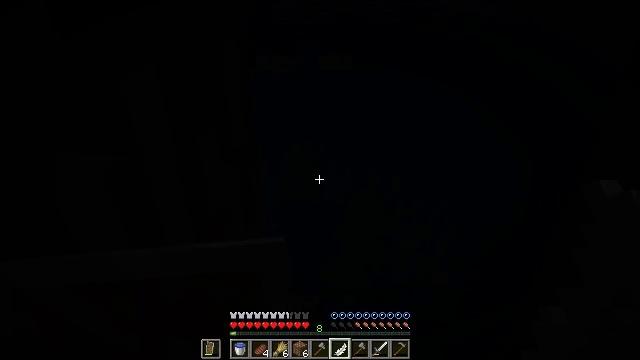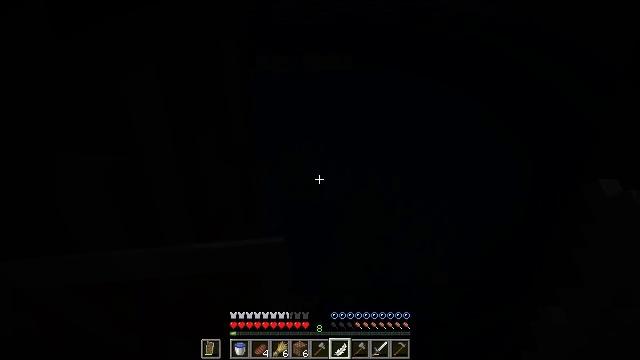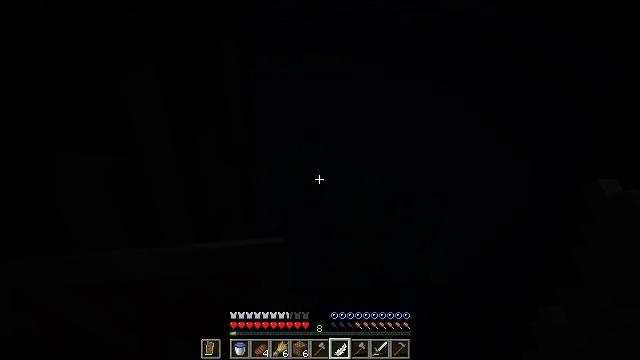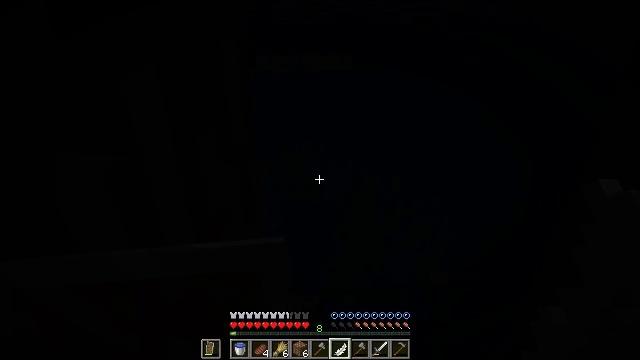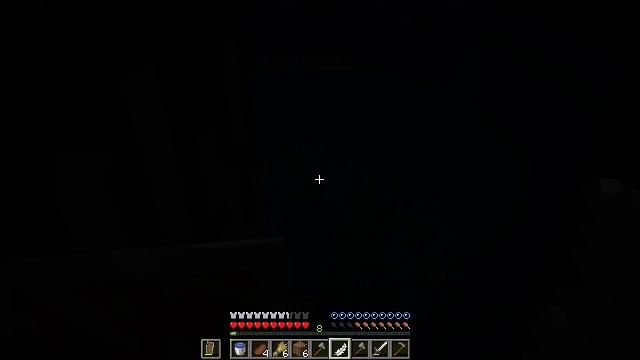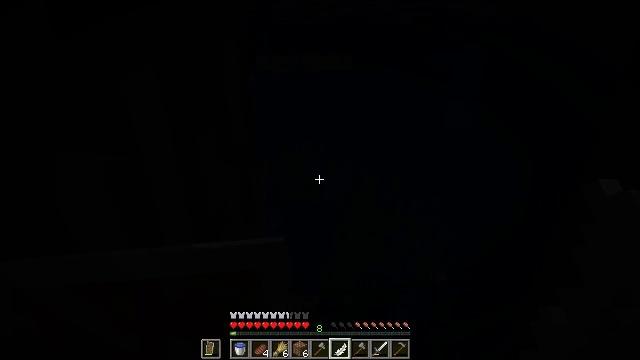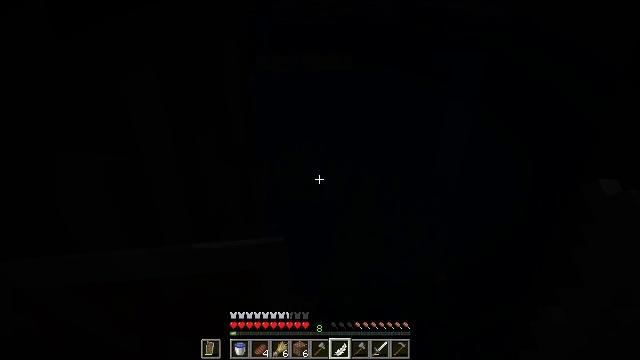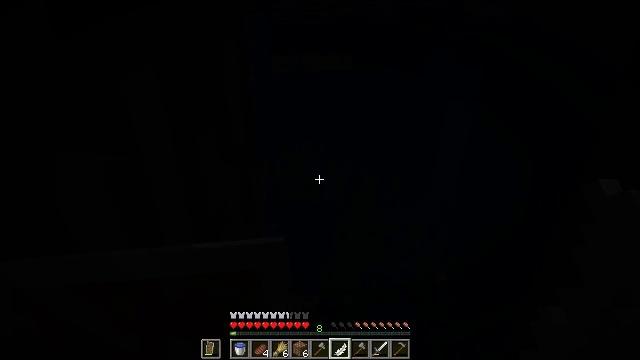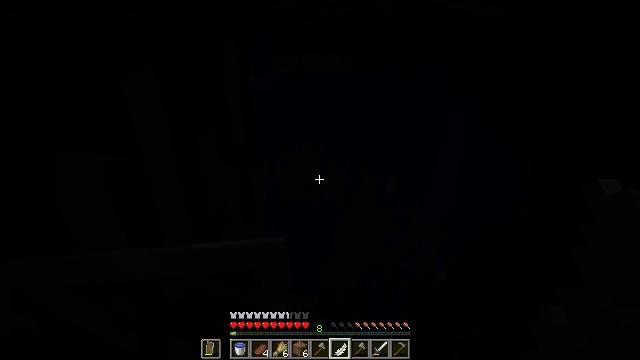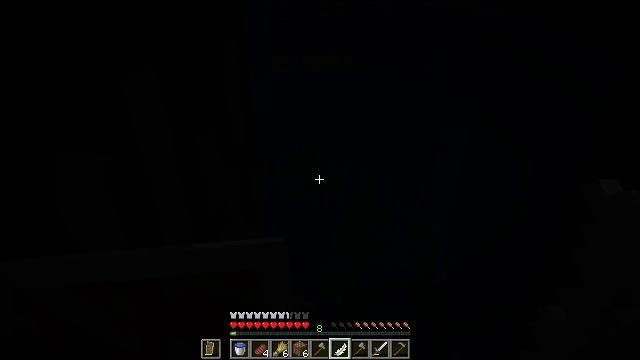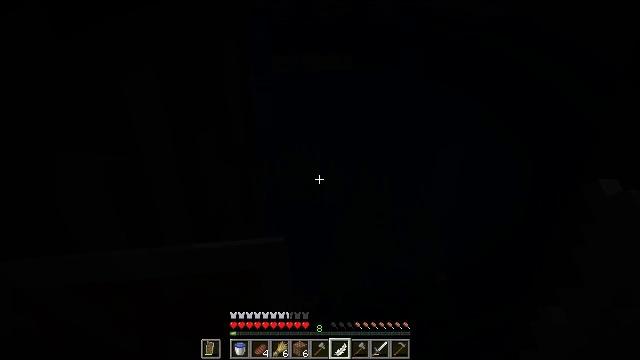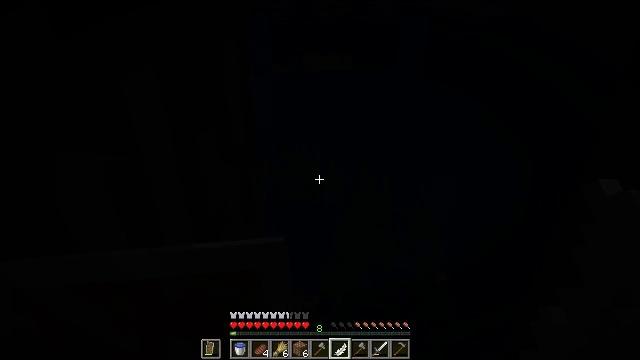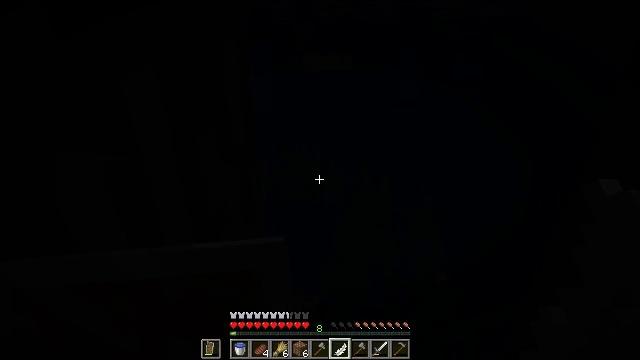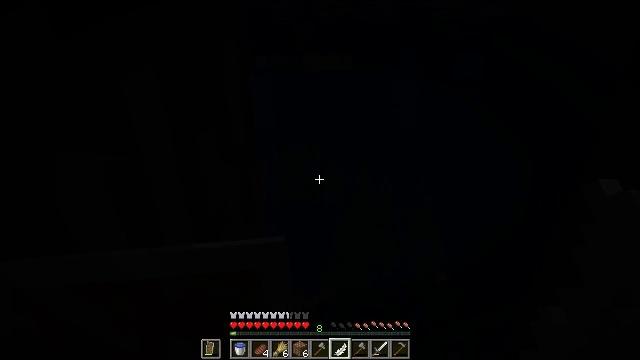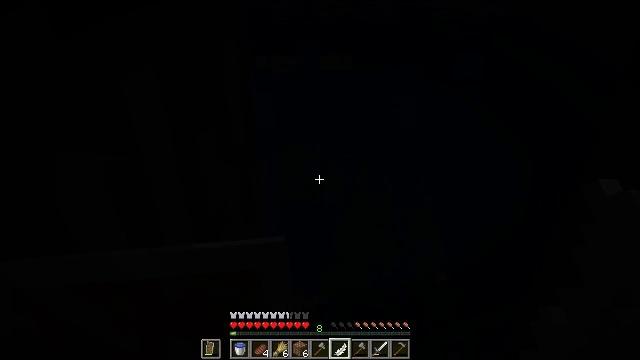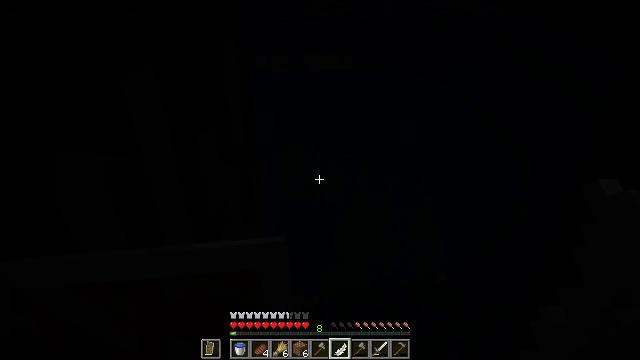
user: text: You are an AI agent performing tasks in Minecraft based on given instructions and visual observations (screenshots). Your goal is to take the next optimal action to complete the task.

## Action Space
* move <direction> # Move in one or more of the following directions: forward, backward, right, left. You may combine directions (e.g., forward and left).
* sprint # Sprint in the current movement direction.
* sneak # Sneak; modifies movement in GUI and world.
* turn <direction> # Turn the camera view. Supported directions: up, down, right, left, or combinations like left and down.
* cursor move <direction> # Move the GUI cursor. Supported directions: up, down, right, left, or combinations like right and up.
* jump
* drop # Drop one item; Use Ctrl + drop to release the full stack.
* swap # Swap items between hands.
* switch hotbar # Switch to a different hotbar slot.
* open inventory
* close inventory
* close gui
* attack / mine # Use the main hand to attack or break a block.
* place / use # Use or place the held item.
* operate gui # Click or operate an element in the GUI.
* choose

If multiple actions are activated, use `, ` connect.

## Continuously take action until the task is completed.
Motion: motion action
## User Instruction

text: Break the oak door to remove it.
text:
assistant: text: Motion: no_op
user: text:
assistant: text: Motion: no_op
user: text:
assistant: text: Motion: no_op
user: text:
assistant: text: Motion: no_op
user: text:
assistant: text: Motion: no_op
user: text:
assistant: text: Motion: no_op
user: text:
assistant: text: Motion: no_op
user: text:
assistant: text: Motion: no_op
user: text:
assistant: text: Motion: no_op
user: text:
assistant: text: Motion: no_op
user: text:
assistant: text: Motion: no_op
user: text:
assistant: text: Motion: no_op
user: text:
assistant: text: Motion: no_op
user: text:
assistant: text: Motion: no_op
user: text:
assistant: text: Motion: no_op
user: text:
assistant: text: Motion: no_op
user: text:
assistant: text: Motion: no_op
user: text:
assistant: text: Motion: no_op
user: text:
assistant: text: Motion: no_op
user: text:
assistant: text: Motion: no_op
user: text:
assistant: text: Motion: no_op
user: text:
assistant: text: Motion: no_op
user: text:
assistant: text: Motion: no_op
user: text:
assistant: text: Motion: no_op
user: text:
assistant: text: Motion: no_op
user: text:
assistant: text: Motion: no_op
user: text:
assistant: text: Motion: no_op
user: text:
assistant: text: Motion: no_op
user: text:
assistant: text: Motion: no_op
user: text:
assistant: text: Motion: no_op